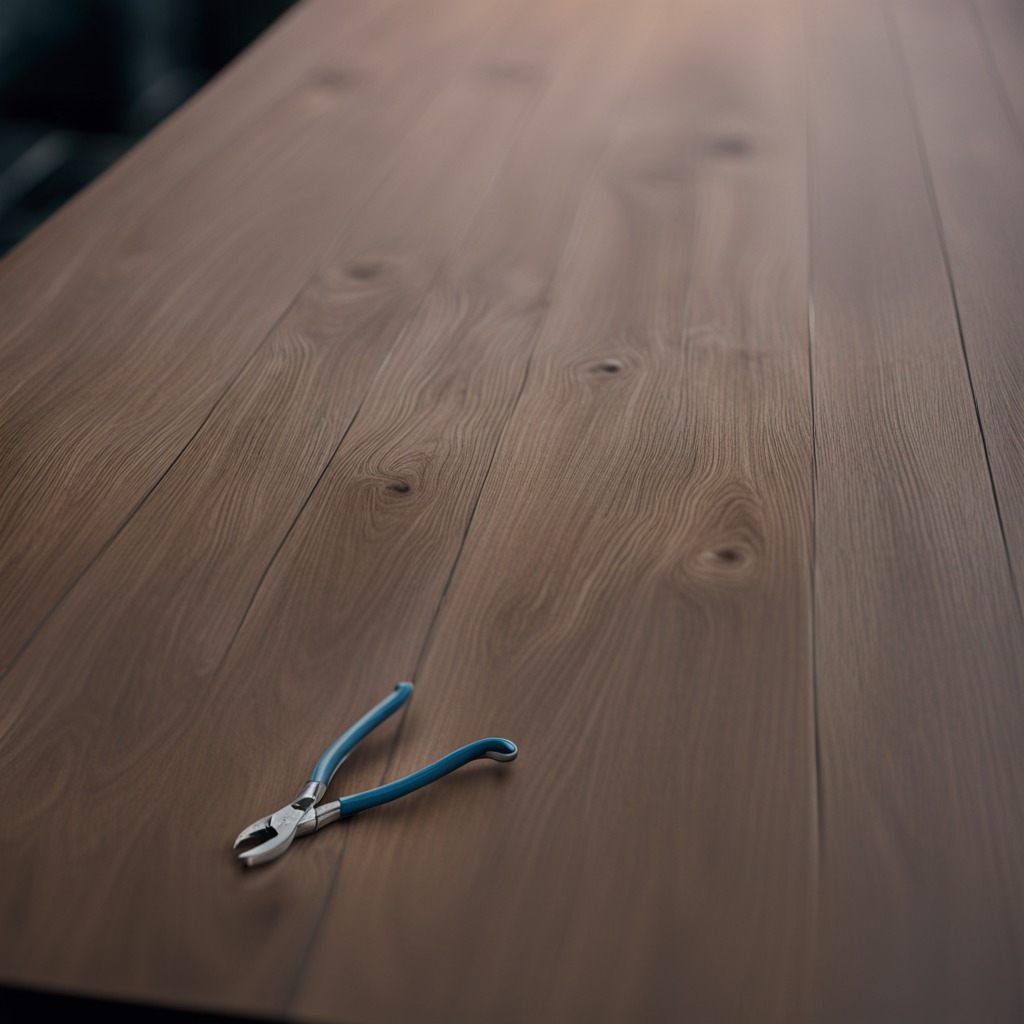
A plier is lying on the old table.